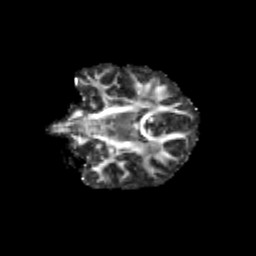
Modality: FA
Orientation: coronal
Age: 12
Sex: female
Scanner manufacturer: siemens
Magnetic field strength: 3 T
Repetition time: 3.8 s
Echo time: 0.07 s